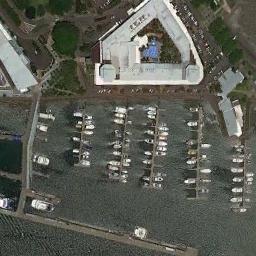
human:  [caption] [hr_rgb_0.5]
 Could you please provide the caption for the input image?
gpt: The harbor has lots of neatly docked boats and a triangular white building is next to the harbor .

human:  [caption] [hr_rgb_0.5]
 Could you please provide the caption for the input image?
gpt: There are some ships moored in the harbor next to the building and the lawn .

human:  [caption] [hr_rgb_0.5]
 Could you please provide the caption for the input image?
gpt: There are many ships in the harbor .

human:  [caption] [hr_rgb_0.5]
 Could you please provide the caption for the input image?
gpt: There was a lot of traffic along the harbor shore .

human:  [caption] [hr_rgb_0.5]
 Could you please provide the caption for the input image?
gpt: There are many ships and some buildings at the harbor .